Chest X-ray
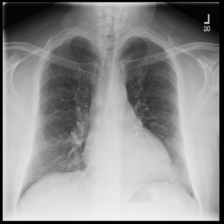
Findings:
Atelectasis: negative
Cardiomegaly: negative
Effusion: negative
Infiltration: negative
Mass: negative
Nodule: negative
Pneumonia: negative
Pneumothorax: negative
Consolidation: negative
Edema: negative
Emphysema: negative
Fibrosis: negative
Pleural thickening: negative
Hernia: negative